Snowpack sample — Loveland Pass, Silver Plume, Colorado, USA (12/14/25, 10:50 AM MST)
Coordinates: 39.664, -105.882
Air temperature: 36 °F
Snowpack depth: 67 cm
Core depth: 10 cm
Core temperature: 50 °F
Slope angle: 6°, slope face: 326°
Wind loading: low
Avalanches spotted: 0
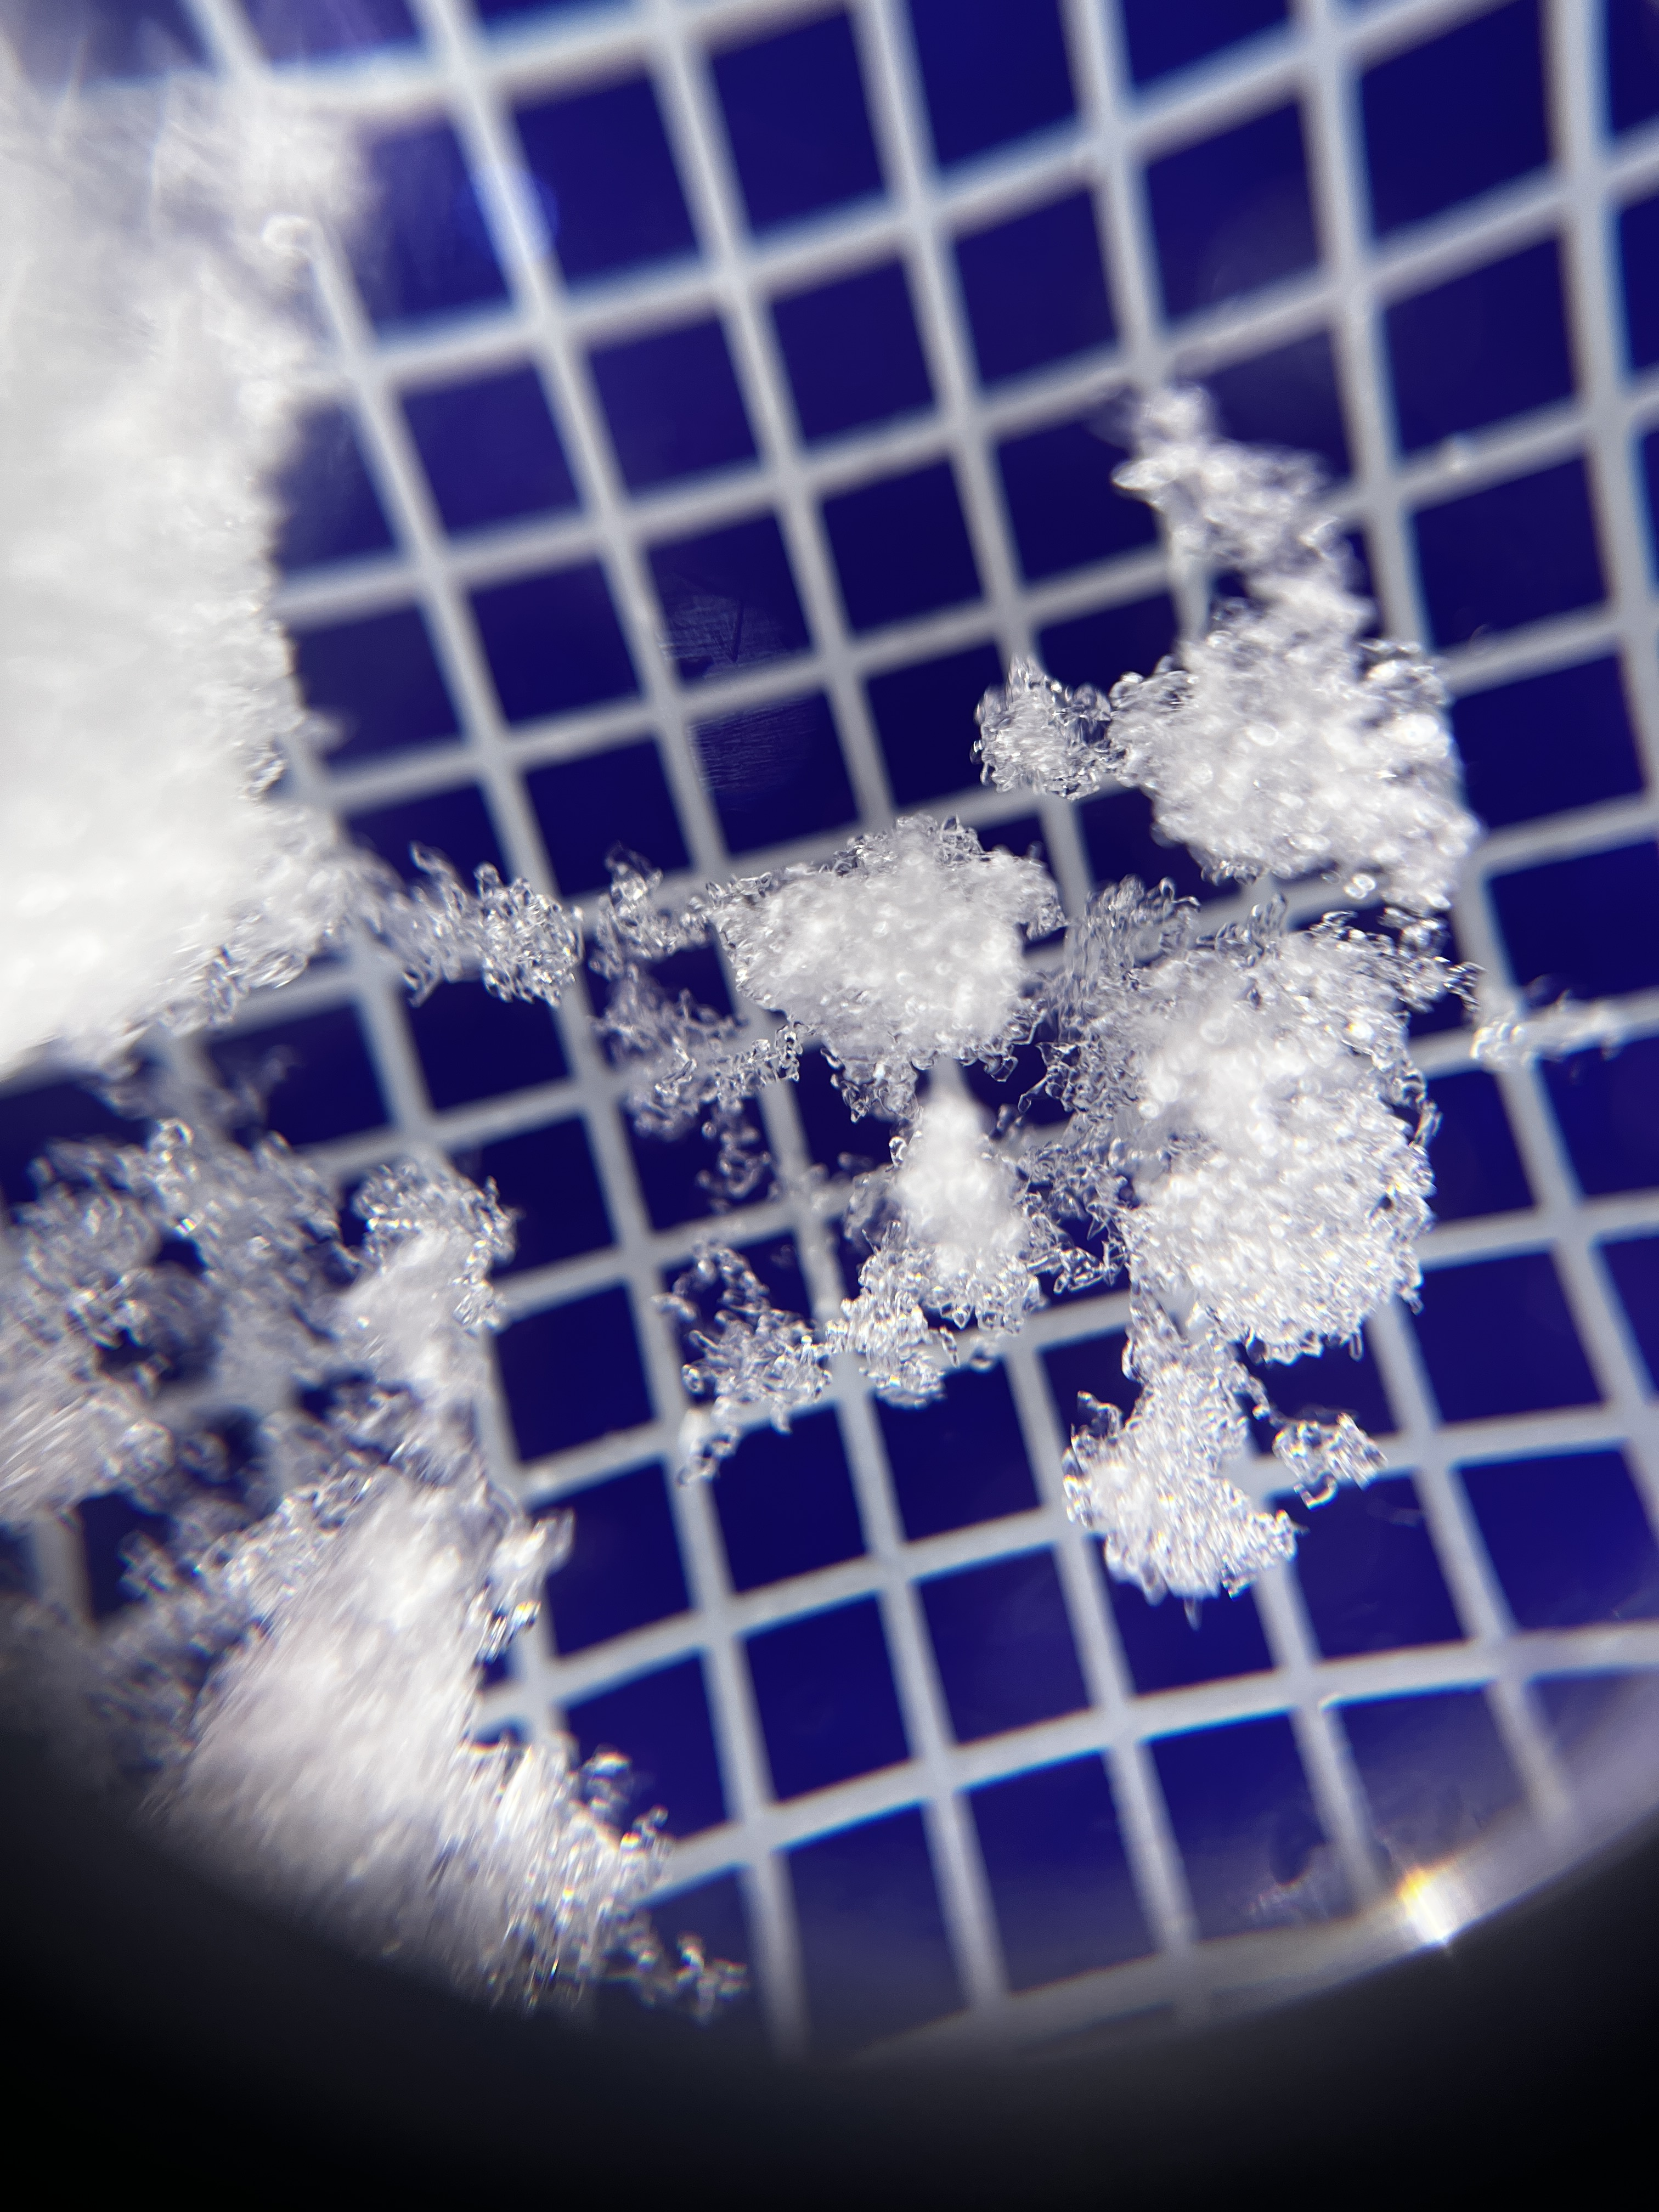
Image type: magnified_profile
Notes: No avalanches spotted, very late start to the season with minimal snowpack